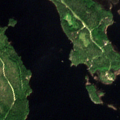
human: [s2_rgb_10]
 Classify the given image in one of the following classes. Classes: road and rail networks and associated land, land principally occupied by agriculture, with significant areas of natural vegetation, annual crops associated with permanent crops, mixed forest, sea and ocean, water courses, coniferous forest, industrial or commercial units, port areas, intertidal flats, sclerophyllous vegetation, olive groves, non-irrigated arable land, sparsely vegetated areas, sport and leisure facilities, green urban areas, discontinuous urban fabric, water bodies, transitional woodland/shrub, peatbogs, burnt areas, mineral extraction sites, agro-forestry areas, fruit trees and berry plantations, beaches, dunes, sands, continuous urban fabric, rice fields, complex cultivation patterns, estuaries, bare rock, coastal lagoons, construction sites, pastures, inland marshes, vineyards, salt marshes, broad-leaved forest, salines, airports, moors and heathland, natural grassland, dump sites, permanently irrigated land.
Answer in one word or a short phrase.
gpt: coniferous forest, water bodies